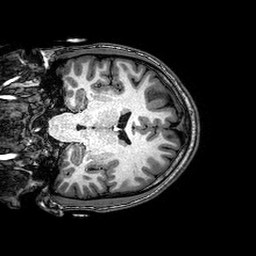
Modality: T1w
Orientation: coronal
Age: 21
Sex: male
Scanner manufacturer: philips
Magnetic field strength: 3 T
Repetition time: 0.008237 s
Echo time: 0.00378 s